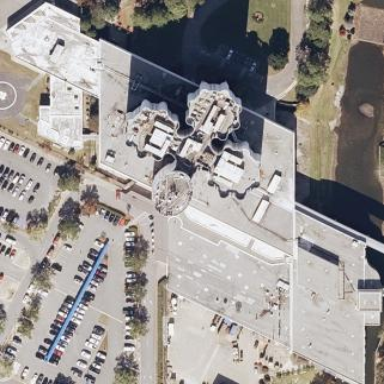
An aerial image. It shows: Hospital building.